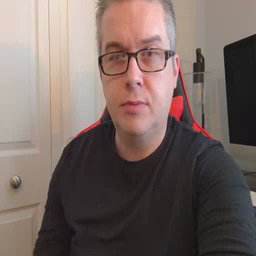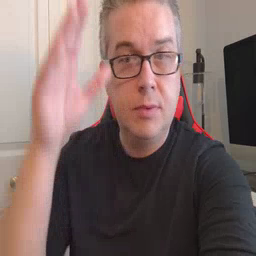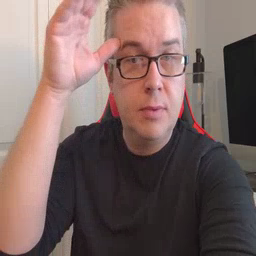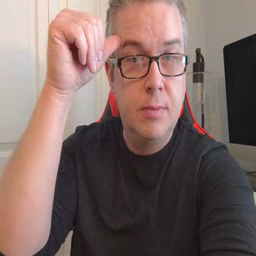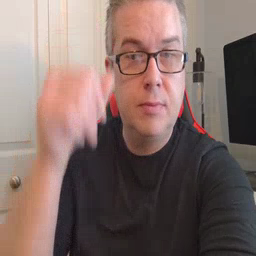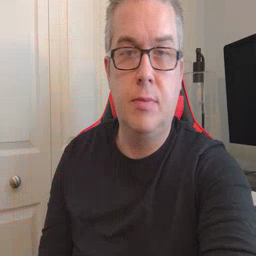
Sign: donkey